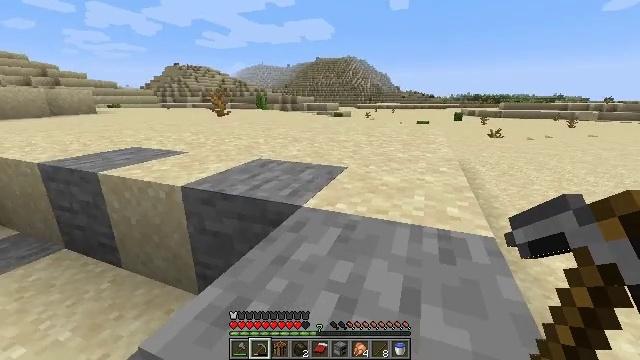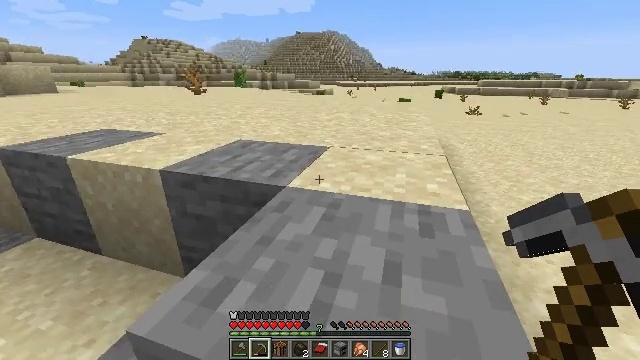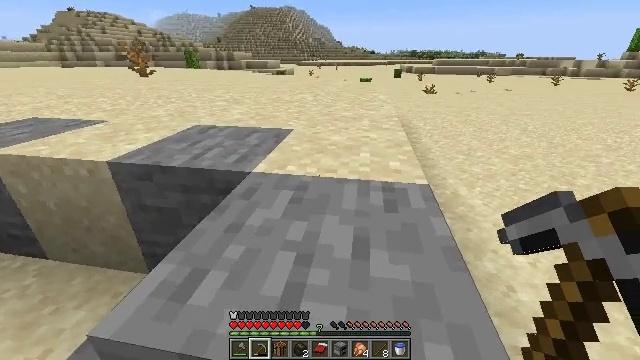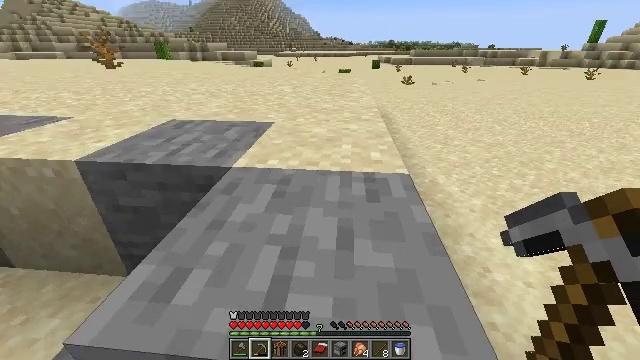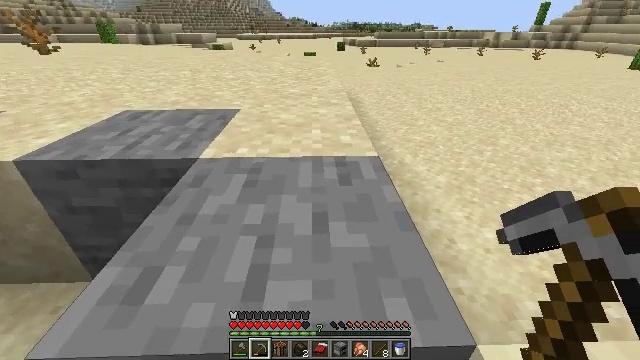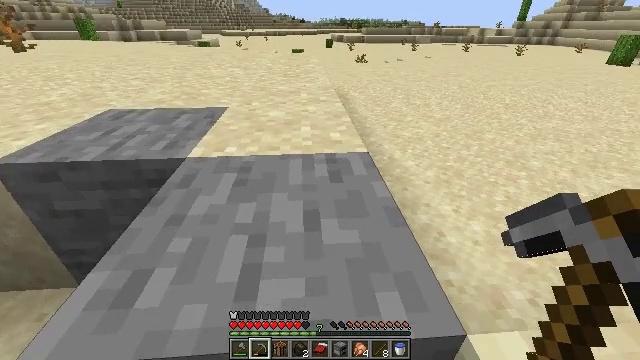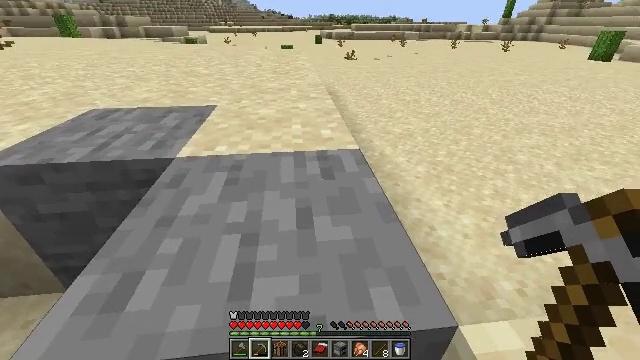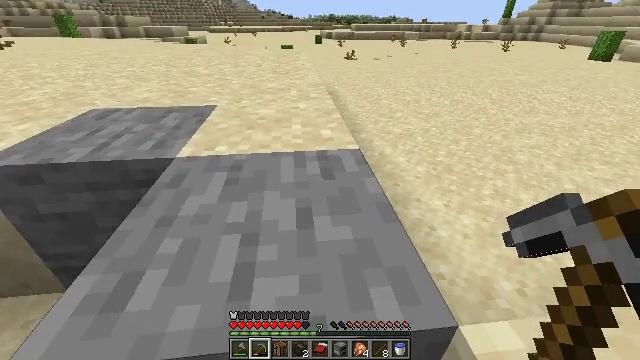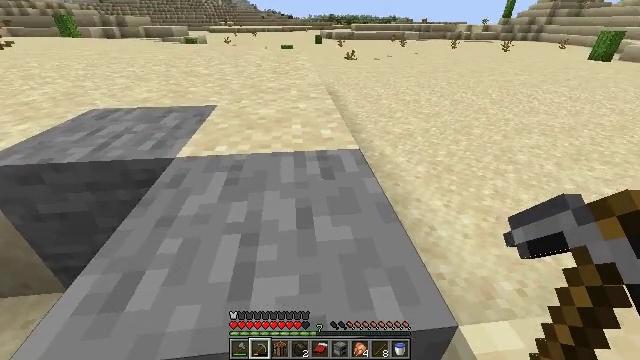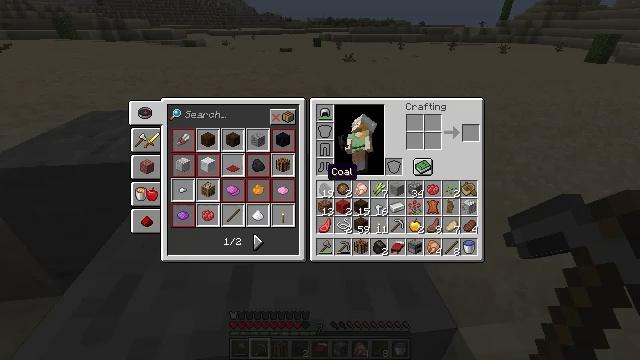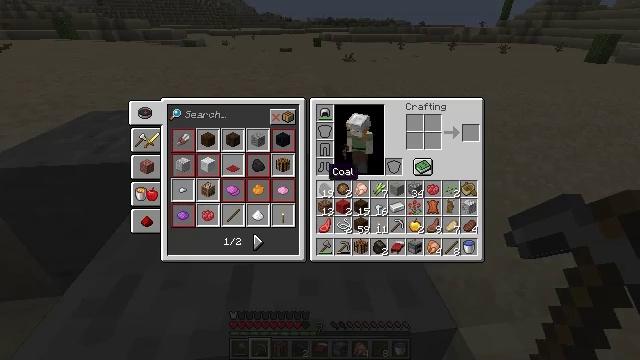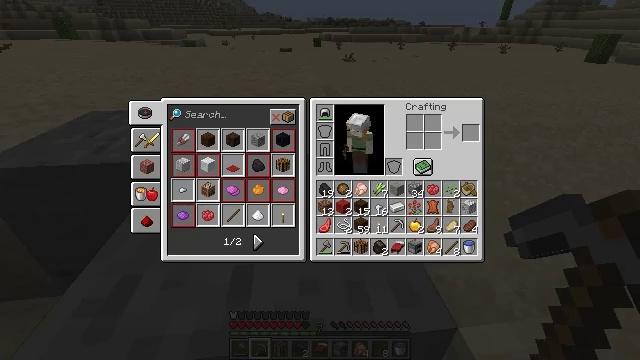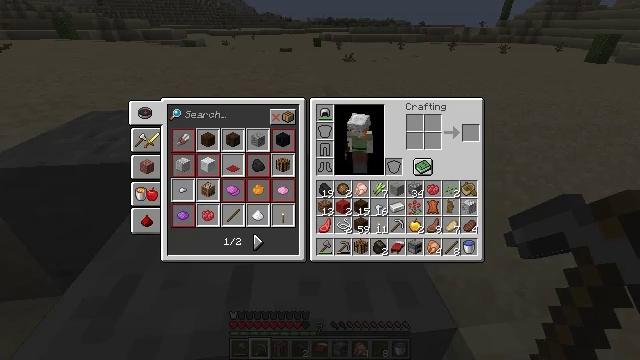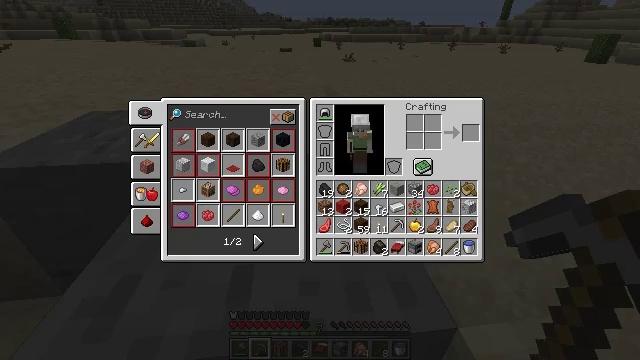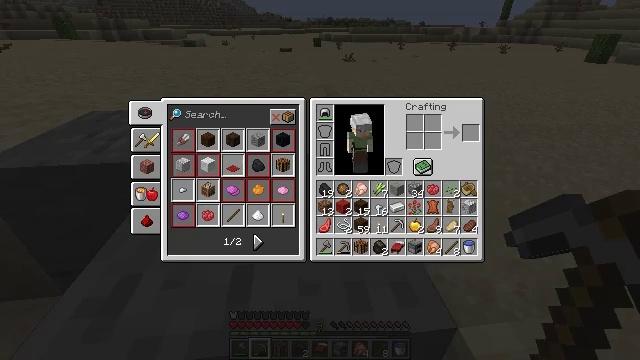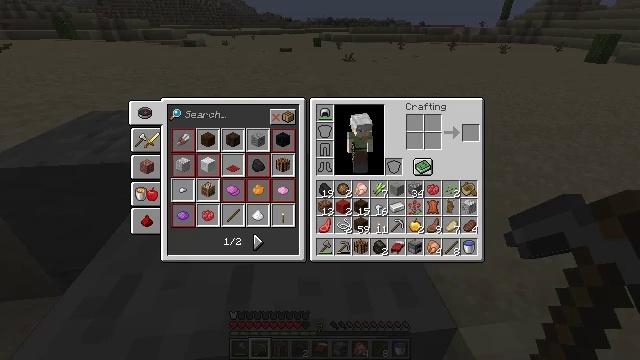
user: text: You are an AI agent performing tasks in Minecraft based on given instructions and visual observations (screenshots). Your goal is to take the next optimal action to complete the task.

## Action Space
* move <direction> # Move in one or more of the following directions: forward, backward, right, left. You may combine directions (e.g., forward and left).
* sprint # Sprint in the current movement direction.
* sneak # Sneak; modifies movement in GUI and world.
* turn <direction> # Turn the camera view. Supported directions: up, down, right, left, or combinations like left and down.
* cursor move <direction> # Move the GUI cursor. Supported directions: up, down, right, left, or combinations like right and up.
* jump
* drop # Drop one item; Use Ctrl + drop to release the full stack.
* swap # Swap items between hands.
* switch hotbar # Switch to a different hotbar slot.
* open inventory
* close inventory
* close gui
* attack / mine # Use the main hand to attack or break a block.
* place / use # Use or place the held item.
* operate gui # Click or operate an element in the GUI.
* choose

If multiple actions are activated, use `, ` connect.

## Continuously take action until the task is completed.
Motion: motion action
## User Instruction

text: Remove a rose bush from the inventory.
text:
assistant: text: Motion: turn right and down
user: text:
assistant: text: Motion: turn right and down
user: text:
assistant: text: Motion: turn right and down
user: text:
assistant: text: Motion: turn right and down
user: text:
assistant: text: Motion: turn right
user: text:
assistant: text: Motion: turn right
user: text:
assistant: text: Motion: no_op
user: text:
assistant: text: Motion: no_op
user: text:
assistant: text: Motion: open inventory
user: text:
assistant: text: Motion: open inventory
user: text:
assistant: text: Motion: cursor move right, open inventory
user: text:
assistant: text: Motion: cursor move right
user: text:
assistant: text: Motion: cursor move right
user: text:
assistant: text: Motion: no_op
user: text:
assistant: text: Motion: no_op
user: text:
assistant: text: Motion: no_op
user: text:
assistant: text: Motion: no_op
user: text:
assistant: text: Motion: no_op
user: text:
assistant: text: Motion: cursor move down
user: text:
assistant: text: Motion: cursor move down
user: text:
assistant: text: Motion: no_op
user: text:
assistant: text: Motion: no_op
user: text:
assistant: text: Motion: no_op
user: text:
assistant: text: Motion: no_op
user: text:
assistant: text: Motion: no_op
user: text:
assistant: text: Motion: operate gui
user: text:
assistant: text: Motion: operate gui
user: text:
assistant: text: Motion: no_op
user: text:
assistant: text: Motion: cursor move left
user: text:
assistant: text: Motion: cursor move left and down